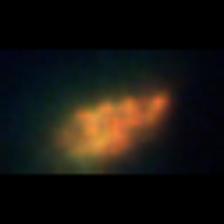
Taxon: Ciliates
Group: Other